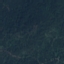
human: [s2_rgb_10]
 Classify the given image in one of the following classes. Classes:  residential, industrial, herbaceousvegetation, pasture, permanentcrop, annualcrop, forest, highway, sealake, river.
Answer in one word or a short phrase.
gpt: Forest